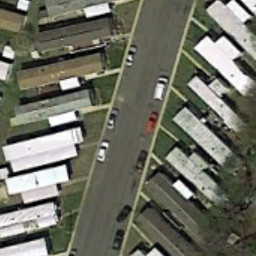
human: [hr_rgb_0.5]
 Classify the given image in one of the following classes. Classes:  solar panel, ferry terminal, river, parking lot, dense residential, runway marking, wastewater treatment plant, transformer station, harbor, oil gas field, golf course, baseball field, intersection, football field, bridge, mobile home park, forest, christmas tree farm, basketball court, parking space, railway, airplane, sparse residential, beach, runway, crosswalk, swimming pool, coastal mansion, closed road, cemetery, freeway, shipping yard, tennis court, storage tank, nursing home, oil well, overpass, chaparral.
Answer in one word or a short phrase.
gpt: mobile home park